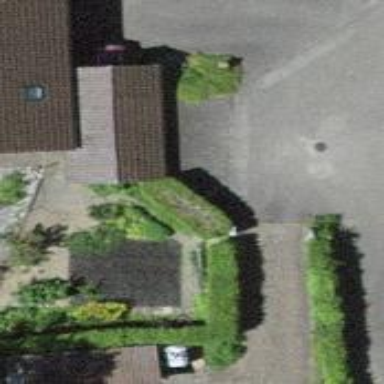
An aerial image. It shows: Hedge acting as barrier.